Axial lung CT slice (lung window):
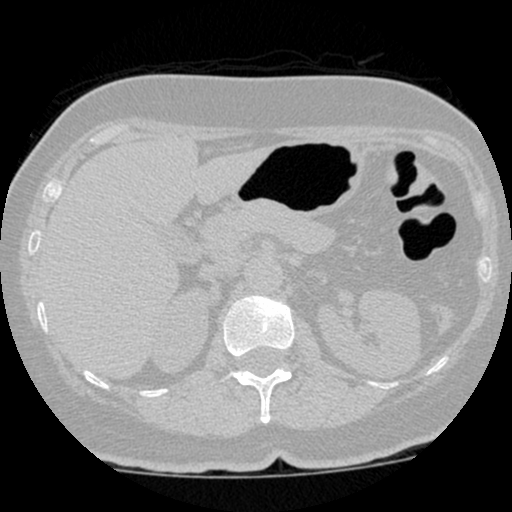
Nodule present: no